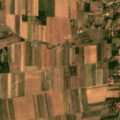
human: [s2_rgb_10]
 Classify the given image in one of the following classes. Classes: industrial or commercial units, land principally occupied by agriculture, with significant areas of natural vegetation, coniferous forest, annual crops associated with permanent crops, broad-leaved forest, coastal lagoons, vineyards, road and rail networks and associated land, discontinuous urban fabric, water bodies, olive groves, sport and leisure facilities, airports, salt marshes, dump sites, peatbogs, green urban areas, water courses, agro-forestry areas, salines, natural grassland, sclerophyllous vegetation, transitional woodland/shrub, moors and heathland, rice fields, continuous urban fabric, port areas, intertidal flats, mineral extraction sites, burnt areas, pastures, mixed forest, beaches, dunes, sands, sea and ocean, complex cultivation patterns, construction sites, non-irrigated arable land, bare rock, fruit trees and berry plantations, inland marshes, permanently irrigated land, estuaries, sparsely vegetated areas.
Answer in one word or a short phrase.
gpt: discontinuous urban fabric, non-irrigated arable land, complex cultivation patterns, land principally occupied by agriculture, with significant areas of natural vegetation